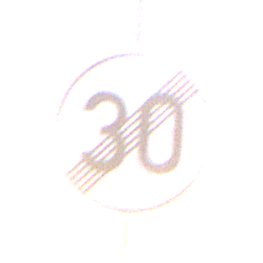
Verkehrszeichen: EndeGeschwindigkeit30
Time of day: Dawn
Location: Outdoor (RoadRail)
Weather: Clear
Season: NotSpecified
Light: Natural